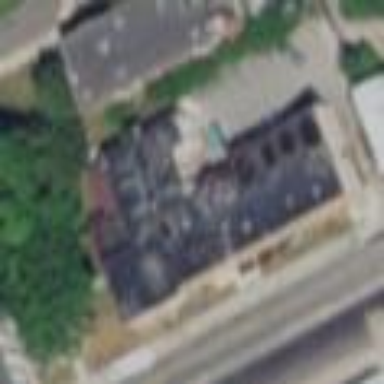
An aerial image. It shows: Nursing home.